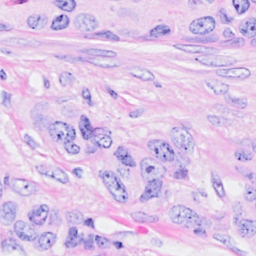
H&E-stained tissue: Breast